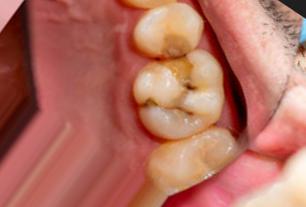
Condition: Caries